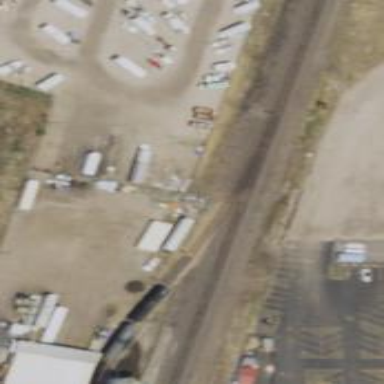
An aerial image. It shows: Wedge is used for the railway derail.